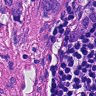
Metastatic tissue present: yes